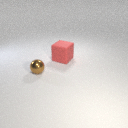
small brown metal sphere to the left of large red rubber cube